Question: ### Motivation
I am trying to redirect the URLs in the below format:
'''
http://myapp/page-subpage-id.htm
http://myapp/page-subpage.htm
http://myapp/page.htm
'''
To the following:
'''
http://myapp/?page=page&sub=subpage&id=id
http://myapp/?page=page&sub=subpage
http://myapp/?page=page
'''
### Initial Solution
I have this content in my '.htaccess' file:
'''
RewriteEngine On
RewriteRule ^([^-]*)-([^-]*)-([^-]*)\.htm$ ./?page=$1&sub=$2&id=$3&%{QUERY_STRING} [L]
RewriteRule ^([^-]*)-([^-]*)\.htm$ ./?page=$1&sub=$2&%{QUERY_STRING} [L]
RewriteRule ^([^/]*)\.htm$ ./?page=$1&%{QUERY_STRING} [L]
RewriteCond %{SCRIPT_FILENAME} !-f
RewriteCond %{SCRIPT_FILENAME} !-d
RewriteRule ^(.*)$ ./index.php?page=404&url=$1&%{QUERY_STRING}
'''
It works perfect. But now my requirement changed to something like this:
'''
http://myapp/page-subpage-id.htm
http://myapp/page-subpage.htm
http://myapp/page.htm
http://myapp/page-subpage-id
http://myapp/page-subpage
http://myapp/page
'''
Should redirect to:
'''
http://myapp/?page=page&sub=subpage&id=id
http://myapp/?page=page&sub=subpage
http://myapp/?page=page
http://myapp/?page=page&sub=subpage&id=id
http://myapp/?page=page&sub=subpage
http://myapp/?page=page
'''
### Problem
So I changed my '.htaccess' file in three variants:
### Variant I
'''
RewriteEngine On
RewriteRule ^([^-]*)-([^-]*)-([^-]*)\.htm$ ./?page=$1&sub=$2&id=$3&%{QUERY_STRING} [L]
RewriteRule ^([^-]*)-([^-]*)\.htm$ ./?page=$1&sub=$2&%{QUERY_STRING} [L]
RewriteRule ^([^/]*)\.htm$ ./?page=$1&%{QUERY_STRING} [L]
RewriteRule ^([^-]*)-([^-]*)-([^-]*)$ ./?page=$1&sub=$2&id=$3&%{QUERY_STRING} [L]
RewriteRule ^([^-]*)-([^-]*)$ ./?page=$1&sub=$2&%{QUERY_STRING} [L]
RewriteRule ^([^/]*)$ ./?page=$1&%{QUERY_STRING} [L]
RewriteCond %{SCRIPT_FILENAME} !-f
RewriteCond %{SCRIPT_FILENAME} !-d
RewriteRule ^(.*)$ ./index.php?page=404&url=$1&%{QUERY_STRING}
'''
### Variant II
'''
RewriteEngine On
RewriteRule ^([^-]*)-([^-]*)-([^-]*)$ ./?page=$1&sub=$2&id=$3&%{QUERY_STRING} [L]
RewriteRule ^([^-]*)-([^-]*)$ ./?page=$1&sub=$2&%{QUERY_STRING} [L]
RewriteRule ^([^/]*)$ ./?page=$1&%{QUERY_STRING} [L]
RewriteRule ^([^-]*)-([^-]*)-([^-]*)\.htm$ ./?page=$1&sub=$2&id=$3&%{QUERY_STRING} [L]
RewriteRule ^([^-]*)-([^-]*)\.htm$ ./?page=$1&sub=$2&%{QUERY_STRING} [L]
RewriteRule ^([^/]*)\.htm$ ./?page=$1&%{QUERY_STRING} [L]
RewriteCond %{SCRIPT_FILENAME} !-f
RewriteCond %{SCRIPT_FILENAME} !-d
RewriteRule ^(.*)$ ./index.php?page=404&url=$1&%{QUERY_STRING}
'''
### Variant III
'''
RewriteEngine On
RewriteRule ^([^-]*)-([^-]*)-([^-]*)\.htm$ ./?page=$1&sub=$2&id=$3&%{QUERY_STRING} [L]
RewriteRule ^([^-]*)-([^-]*)\.htm$ ./?page=$1&sub=$2&%{QUERY_STRING} [L]
RewriteRule ^([^/]*)\.htm$ ./?page=$1&%{QUERY_STRING} [L]
RewriteCond %{SCRIPT_FILENAME} !-f
RewriteCond %{SCRIPT_FILENAME} !-d
RewriteRule ^([^-]*)-([^-]*)-([^-]*)$ ./?page=$1&sub=$2&id=$3&%{QUERY_STRING} [L]
RewriteRule ^([^-]*)-([^-]*)$ ./?page=$1&sub=$2&%{QUERY_STRING} [L]
RewriteRule ^([^/]*)$ ./?page=$1&%{QUERY_STRING} [L]
RewriteRule ^(.*)$ ./index.php?page=404&url=$1&%{QUERY_STRING}
'''
### Issues
But when I do so, I get the following issue:

And in the Apache Logs:
'''
[Mon Jul 21 12:02:13.<PHONE>] [core:error] [pid 2520:tid 860] [client 127.0.0.1:52488] AH00124: Request exceeded the limit of 10 internal redirects due to probable configuration error. Use 'LimitInternalRecursion' to increase the limit if necessary. Use 'LogLevel debug' to get a backtrace.
[Mon Jul 21 12:04:00.<PHONE>] [core:error] [pid 2520:tid 848] [client 127.0.0.1:52507] AH00124: Request exceeded the limit of 10 internal redirects due to probable configuration error. Use 'LimitInternalRecursion' to increase the limit if necessary. Use 'LogLevel debug' to get a backtrace.
[Mon Jul 21 12:04:00.<PHONE>] [core:error] [pid 2520:tid 848] [client 127.0.0.1:52508] AH00124: Request exceeded the limit of 10 internal redirects due to probable configuration error. Use 'LimitInternalRecursion' to increase the limit if necessary. Use 'LogLevel debug' to get a backtrace.
'''
### Questions
1. Any ideas what is causing the issue?
2. What's the best solution to tackle something like this?
3. Is there a way to debug such kind of issues?
---
### Solution
'''
RewriteEngine On
# From StackOverflow
RewriteCond %{REQUEST_FILENAME} -d [OR]
RewriteCond %{REQUEST_FILENAME} -f
RewriteRule ^ - [L]
RewriteRule ^([^-]+)-([^-]+)-([^.]+)(\.ptf)?$ ./?page=$1&sub=$2&id=$3& [L,NC,QSA]
RewriteRule ^([^-]+)-([^.]+)(\.ptf)?$ ./?page=$1&sub=$2& [L,NC,QSA]
RewriteRule ^([^.]*)(\.ptf)$ ./?page=$1& [L,NC,QSA]
RewriteRule ^(.*)$ ./index.php?page=$1& [L,QSA]
'''
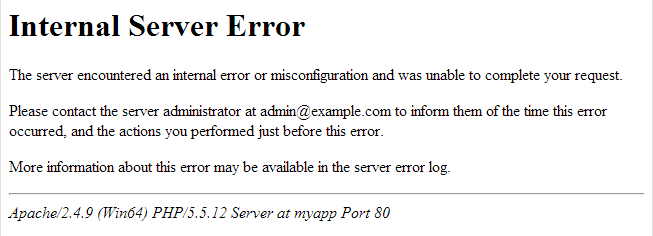
Answer: Try this variant:
'''
RewriteEngine On
RewriteCond %{REQUEST_FILENAME} -d [OR]
RewriteCond %{REQUEST_FILENAME} -f
RewriteRule ^ - [L]
RewriteRule ^([^-]+)-([^-]+)-([^.]+)(\.htm)?$ ./?page=$1&sub=$2&id=$3 [L,NC,QSA]
RewriteRule ^([^-]+)-([^.]+)(\.htm)?$ ./?page=$1&sub=$2& [L,NC,QSA]
RewriteRule ^([^.]+)\.htm$ ./?page=$1 [L,NC,QSA]
RewriteRule ^(.*)$ ./index.php?page=404 [L,QSA]
'''